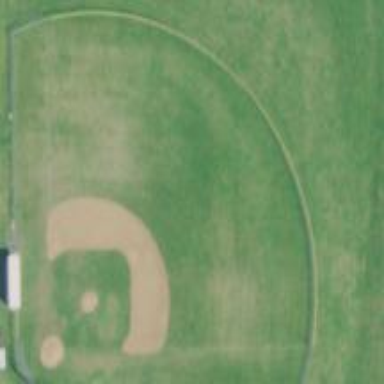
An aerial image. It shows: Baseball stadium for leisure land sports.